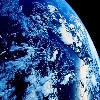
Label: cloud